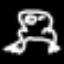
Label: frog